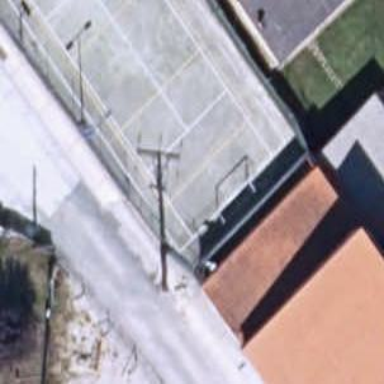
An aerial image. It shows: Fence.